Field crop: maize
Growth stage: 1
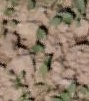
Species: convolvulus